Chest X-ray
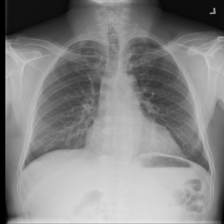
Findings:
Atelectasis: negative
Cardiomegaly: negative
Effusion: negative
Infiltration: negative
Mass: negative
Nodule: negative
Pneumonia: negative
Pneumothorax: negative
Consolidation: negative
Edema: negative
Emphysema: negative
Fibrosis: negative
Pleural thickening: negative
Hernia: negative